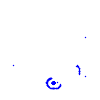
Particle: kaon